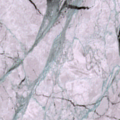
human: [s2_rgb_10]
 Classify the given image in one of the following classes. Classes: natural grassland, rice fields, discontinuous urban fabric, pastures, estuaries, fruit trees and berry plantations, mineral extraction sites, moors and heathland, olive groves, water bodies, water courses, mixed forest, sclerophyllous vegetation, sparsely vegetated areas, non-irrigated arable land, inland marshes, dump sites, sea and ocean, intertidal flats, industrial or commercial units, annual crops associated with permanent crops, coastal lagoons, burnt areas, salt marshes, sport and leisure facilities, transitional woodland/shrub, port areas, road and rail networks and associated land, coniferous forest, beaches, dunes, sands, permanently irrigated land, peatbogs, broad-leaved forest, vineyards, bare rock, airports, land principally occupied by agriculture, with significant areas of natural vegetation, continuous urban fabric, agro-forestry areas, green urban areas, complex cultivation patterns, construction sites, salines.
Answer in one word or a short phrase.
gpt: sea and ocean